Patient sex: M
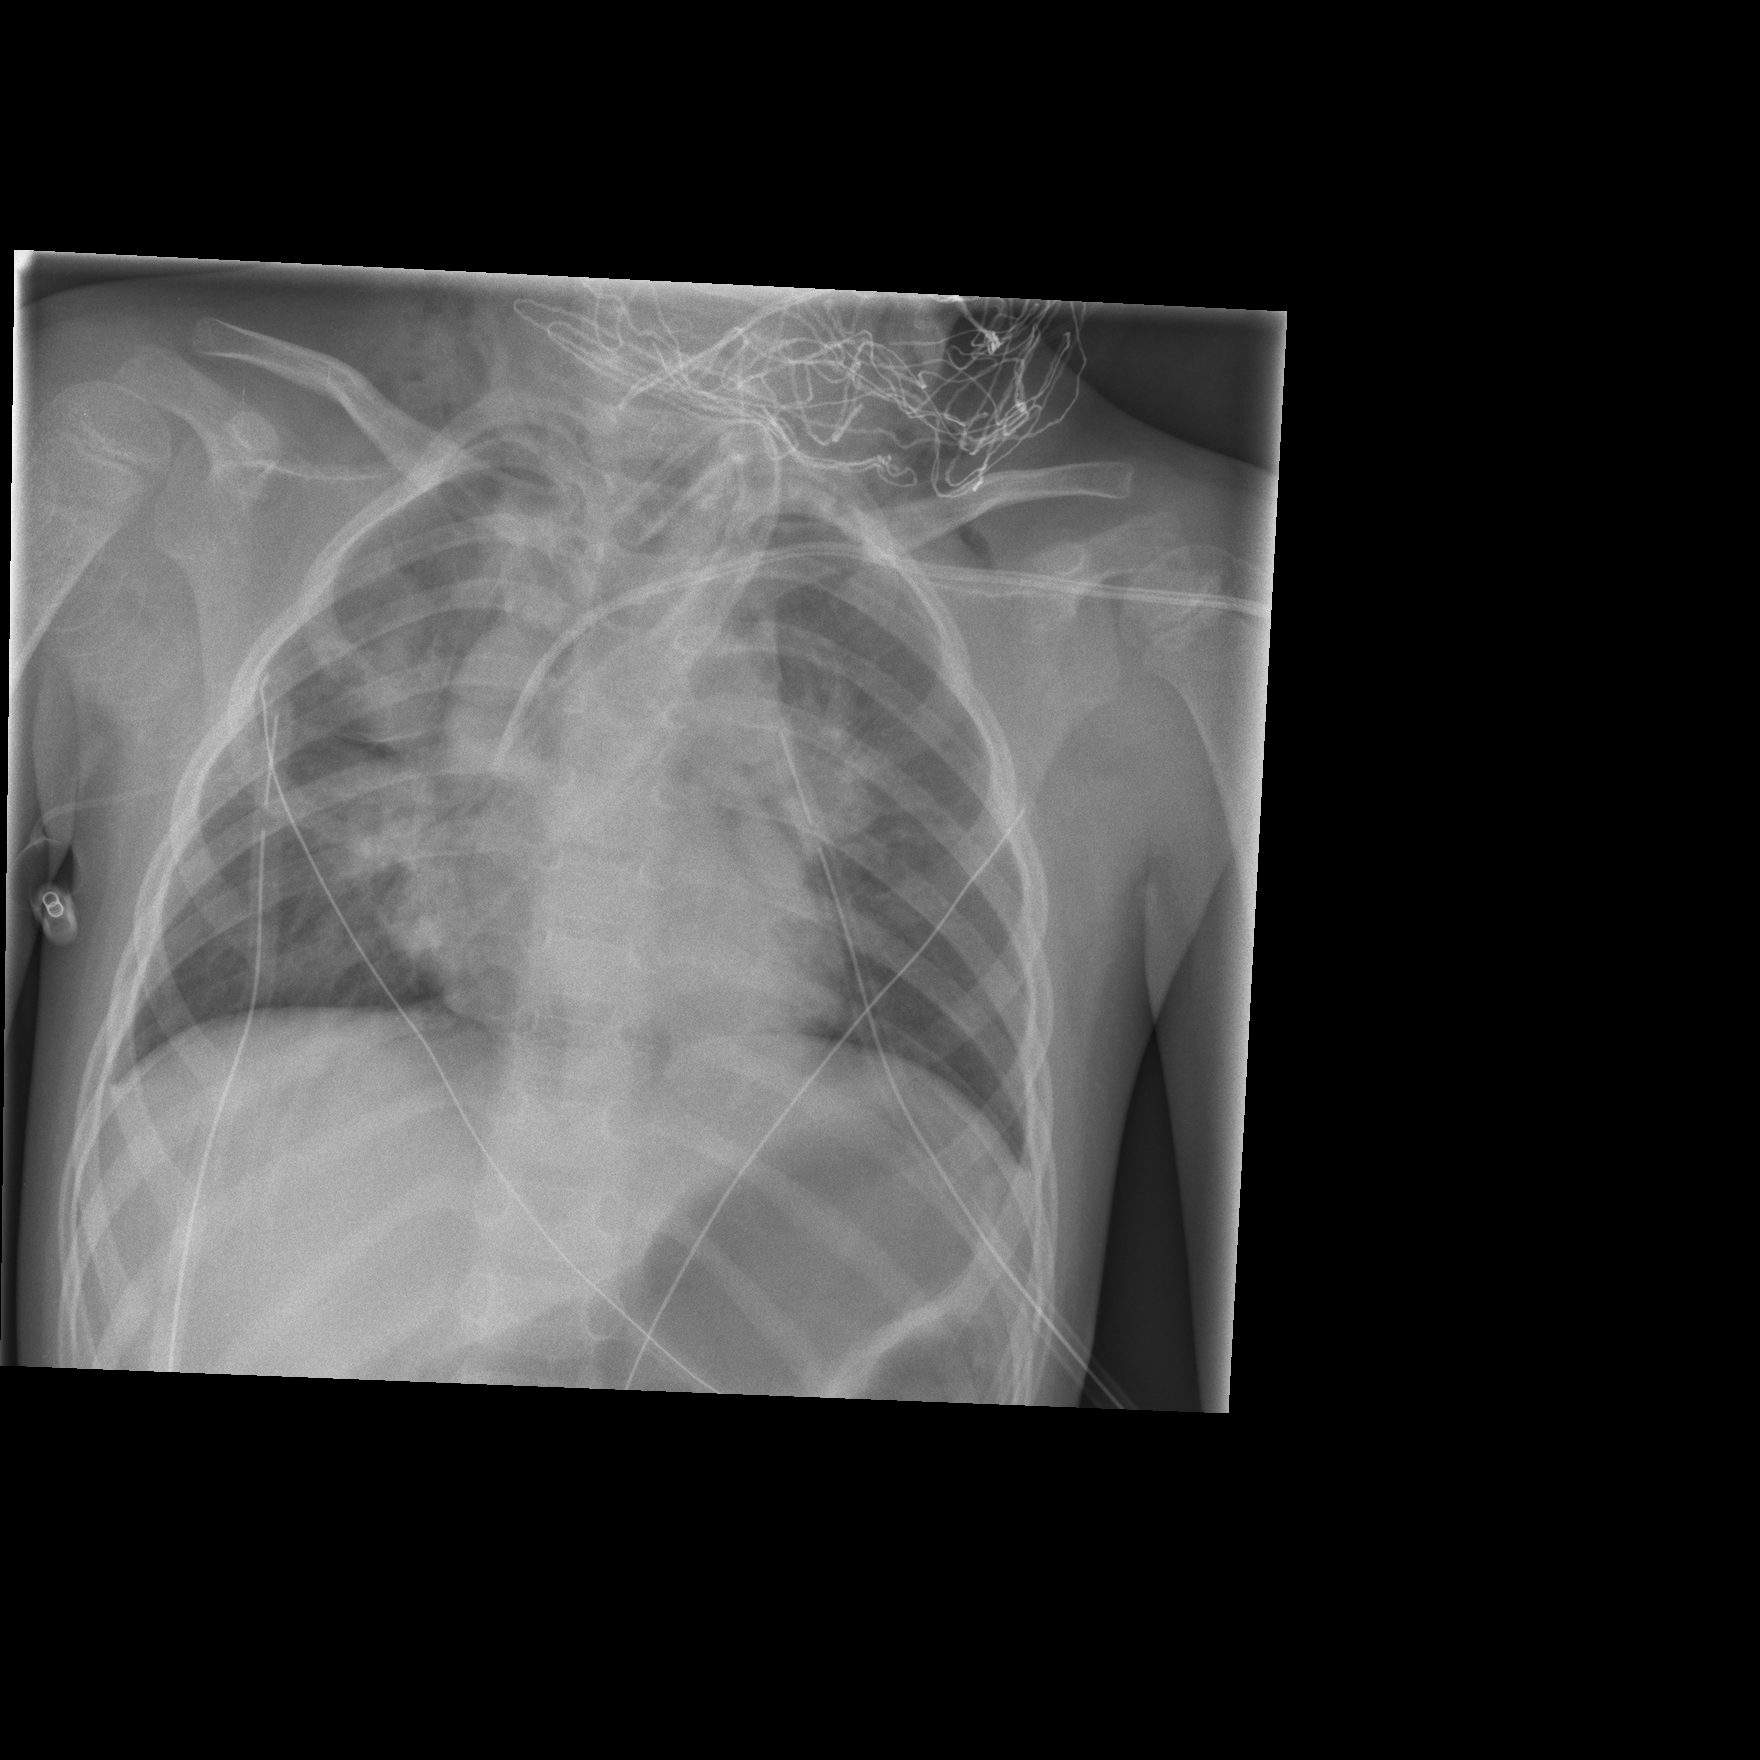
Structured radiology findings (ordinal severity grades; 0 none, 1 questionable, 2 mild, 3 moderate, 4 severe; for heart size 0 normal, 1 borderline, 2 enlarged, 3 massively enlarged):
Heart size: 0
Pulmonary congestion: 2
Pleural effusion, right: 0
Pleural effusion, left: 0
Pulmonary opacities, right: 2
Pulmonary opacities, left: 2
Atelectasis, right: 0
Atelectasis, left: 0